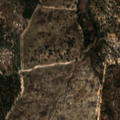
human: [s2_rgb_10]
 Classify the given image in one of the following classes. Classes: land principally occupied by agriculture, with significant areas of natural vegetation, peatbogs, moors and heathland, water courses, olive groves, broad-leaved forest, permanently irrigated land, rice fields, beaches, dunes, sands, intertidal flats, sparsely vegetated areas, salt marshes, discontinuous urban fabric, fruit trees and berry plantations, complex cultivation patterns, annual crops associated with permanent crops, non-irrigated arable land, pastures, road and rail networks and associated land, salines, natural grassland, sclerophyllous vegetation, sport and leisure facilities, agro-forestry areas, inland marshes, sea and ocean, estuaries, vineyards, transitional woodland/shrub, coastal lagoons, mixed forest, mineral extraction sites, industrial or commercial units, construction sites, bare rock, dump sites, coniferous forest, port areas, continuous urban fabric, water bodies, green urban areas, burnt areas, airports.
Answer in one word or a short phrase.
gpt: agro-forestry areas, broad-leaved forest, coniferous forest, moors and heathland, transitional woodland/shrub